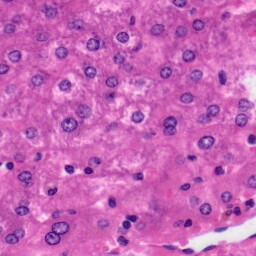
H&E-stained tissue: Liver